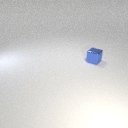
small blue metal cube